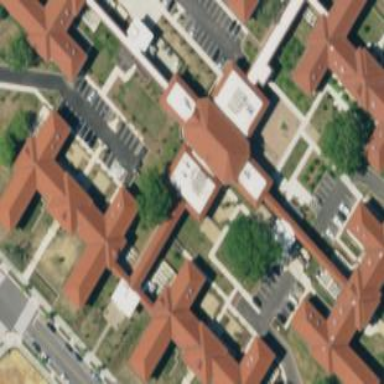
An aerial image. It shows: Historic hospital building.